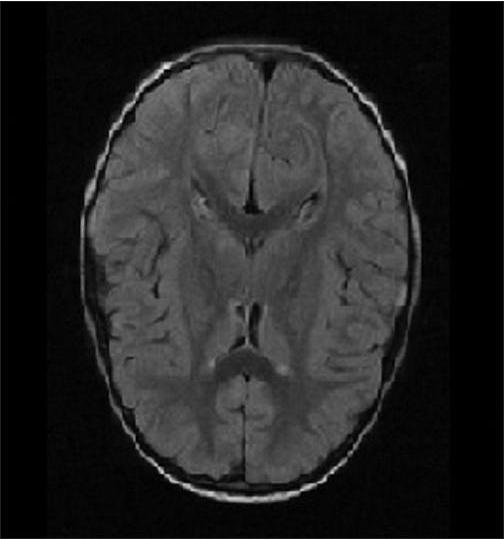
Label: notumor